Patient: sex F, age 40
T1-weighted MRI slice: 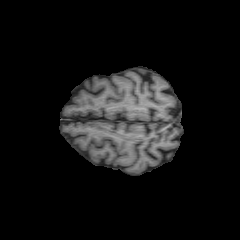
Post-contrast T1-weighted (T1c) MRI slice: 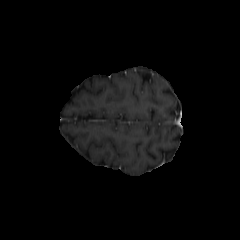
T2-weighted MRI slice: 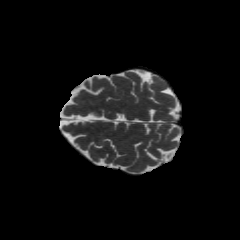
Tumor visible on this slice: no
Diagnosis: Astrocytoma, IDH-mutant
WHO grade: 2